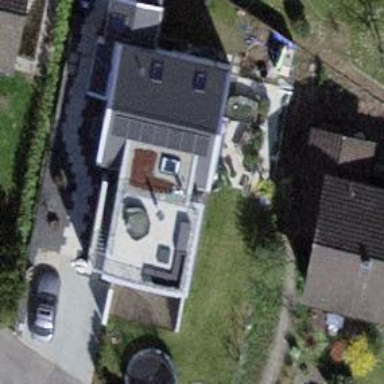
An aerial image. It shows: Building with tile roof.